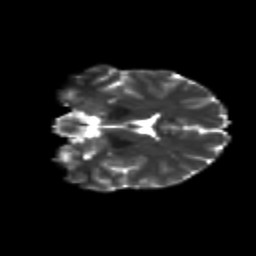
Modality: T2w
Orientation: coronal
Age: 24
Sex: female
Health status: healthy
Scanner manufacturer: siemens
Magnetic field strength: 3 T
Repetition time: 8.6 s
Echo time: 0.095 s